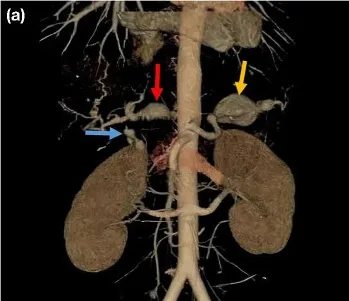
(a) Aortic CT angiography; splenic artery aneurysm (yellow arrow); common hepatic artery aneurysm (red arrow); gastroduodenal artery aneurysm (blue arrow).
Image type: radiology (ct)